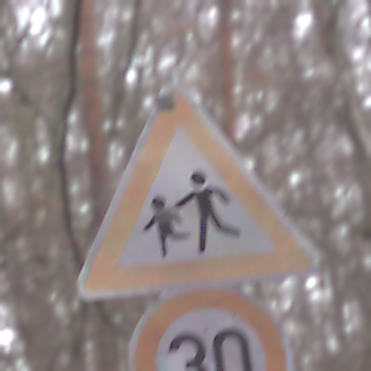
Verkehrszeichen: KinderRechts
Zusatzzeichen unten: Geschwindigkeit30
Umgebung: Outdoor, Nature
Tageszeit: Midday
Wetter: Overcast
Licht: Natural
Jahreszeit: Autumn
Kontrast: LowContrast